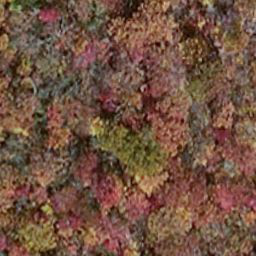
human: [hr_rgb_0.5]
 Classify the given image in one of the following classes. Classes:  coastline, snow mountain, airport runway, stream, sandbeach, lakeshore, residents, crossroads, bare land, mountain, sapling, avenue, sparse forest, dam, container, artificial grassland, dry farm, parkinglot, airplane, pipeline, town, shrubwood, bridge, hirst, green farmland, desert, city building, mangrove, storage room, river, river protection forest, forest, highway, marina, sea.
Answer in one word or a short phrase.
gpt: mangrove